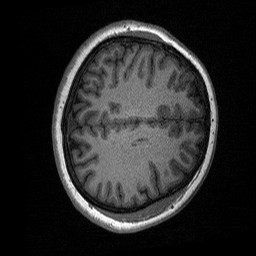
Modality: T1w
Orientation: axial
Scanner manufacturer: siemens
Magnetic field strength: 3 T
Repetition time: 2.3 s
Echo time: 0.00226 s